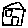
Label: house